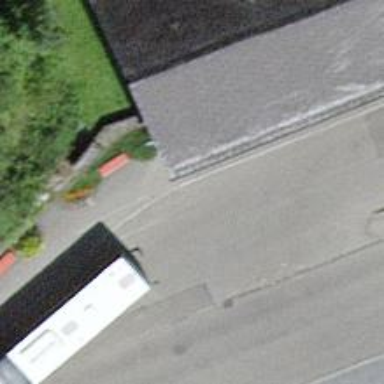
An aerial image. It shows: Bus stop with shelter. It is platform for public transport.